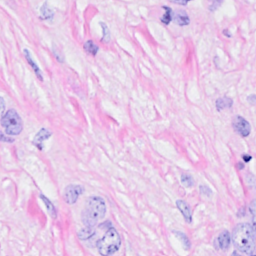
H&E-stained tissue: Breast